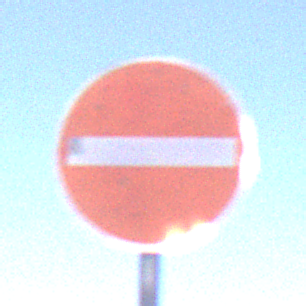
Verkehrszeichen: VerbotDerEinfahrt
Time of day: Midday
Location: Outdoor (Nature)
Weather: Clear
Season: NotSpecified
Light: Natural